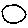
Label: circle